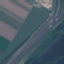
Land use / land cover class: Highway